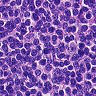
Metastatic tissue present: no